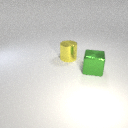
large green metal cube in front of large yellow metal cylinder